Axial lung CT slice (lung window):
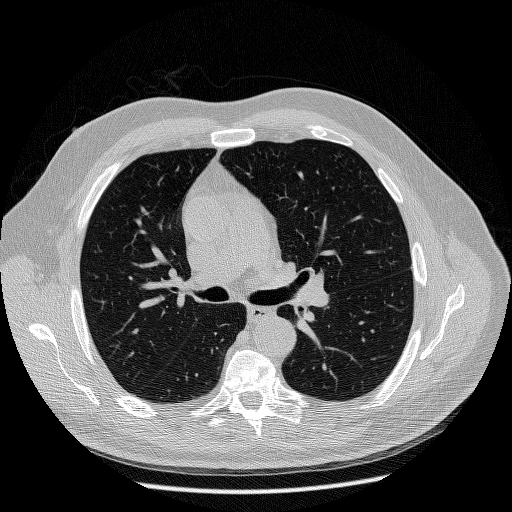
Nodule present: no